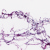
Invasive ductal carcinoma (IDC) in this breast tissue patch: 0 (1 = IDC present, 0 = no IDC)